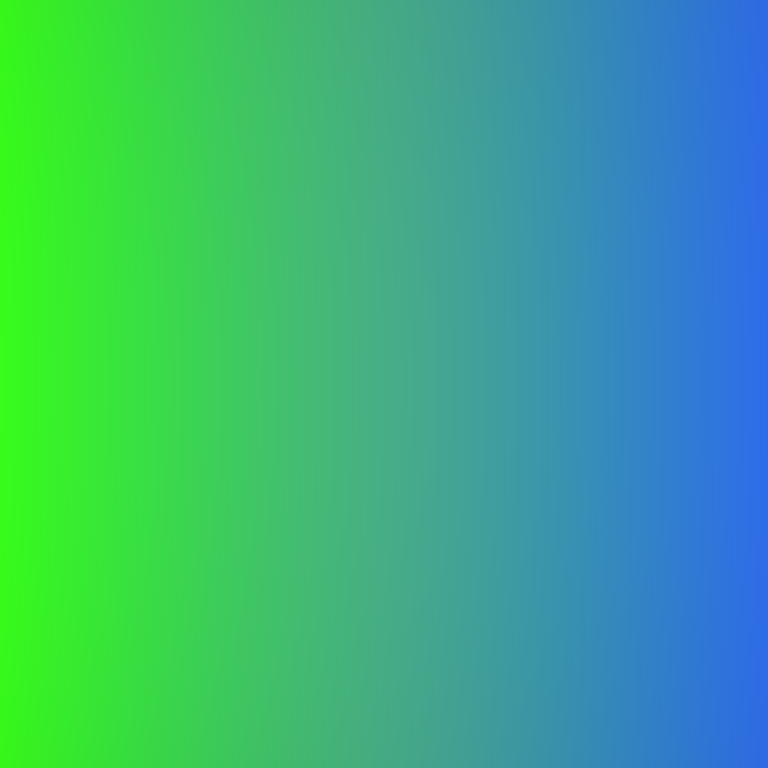
Abstract light effect, smooth gradient from vibrant green to cool blue, calm atmosphere, soft blend, no room, no furniture, no objects.